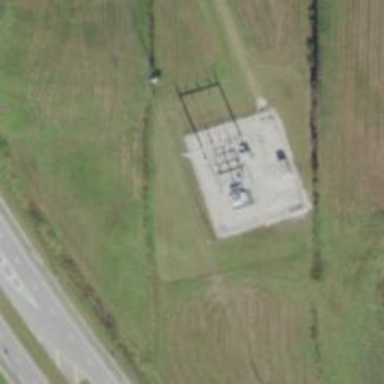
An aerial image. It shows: Substation surrounded by fence. This substation is transition station.